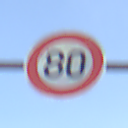
Verkehrszeichen: Geschwindigkeit80
Umgebung: Outdoor, Suburban
Tageszeit: SunriseSunset
Wetter: PartlyCloudy
Licht: Natural
Jahreszeit: NotSpecified
Kontrast: HighContrast